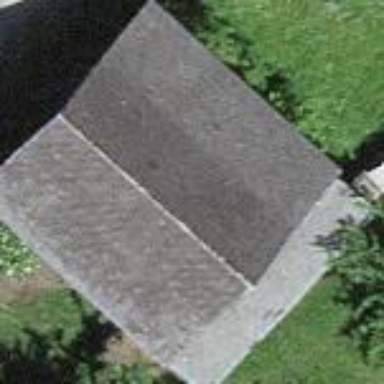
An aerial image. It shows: Barn.